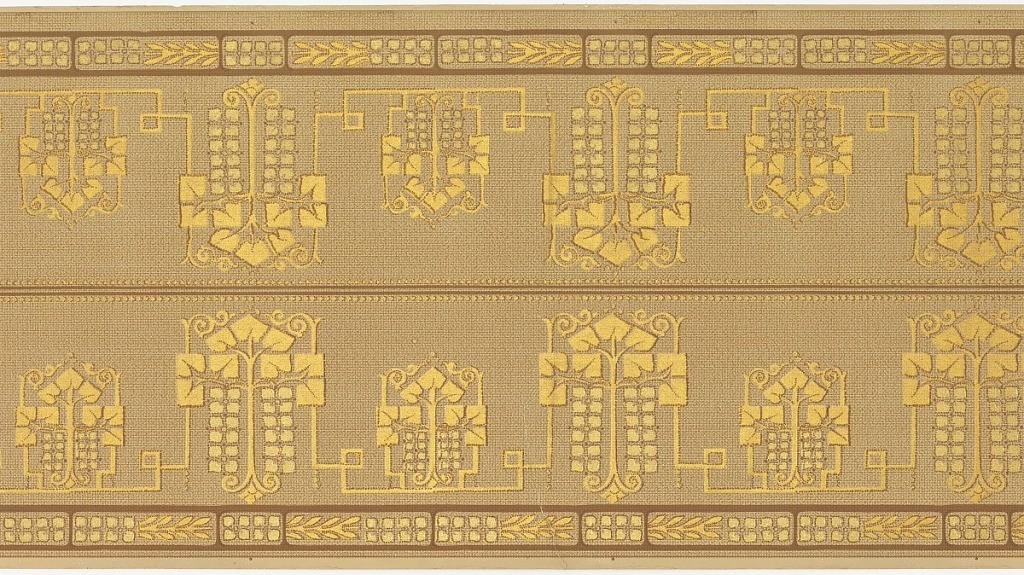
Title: Frieze
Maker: S.A. Maxwell & Co.
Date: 1905–1915
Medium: Machine-printed paper
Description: Printed two across. Stylized foliate medallions, alternating large and small, printed in metallic gold. Beading across top with broken band of squares and foliage along bottom edge. Printed on tan ground.